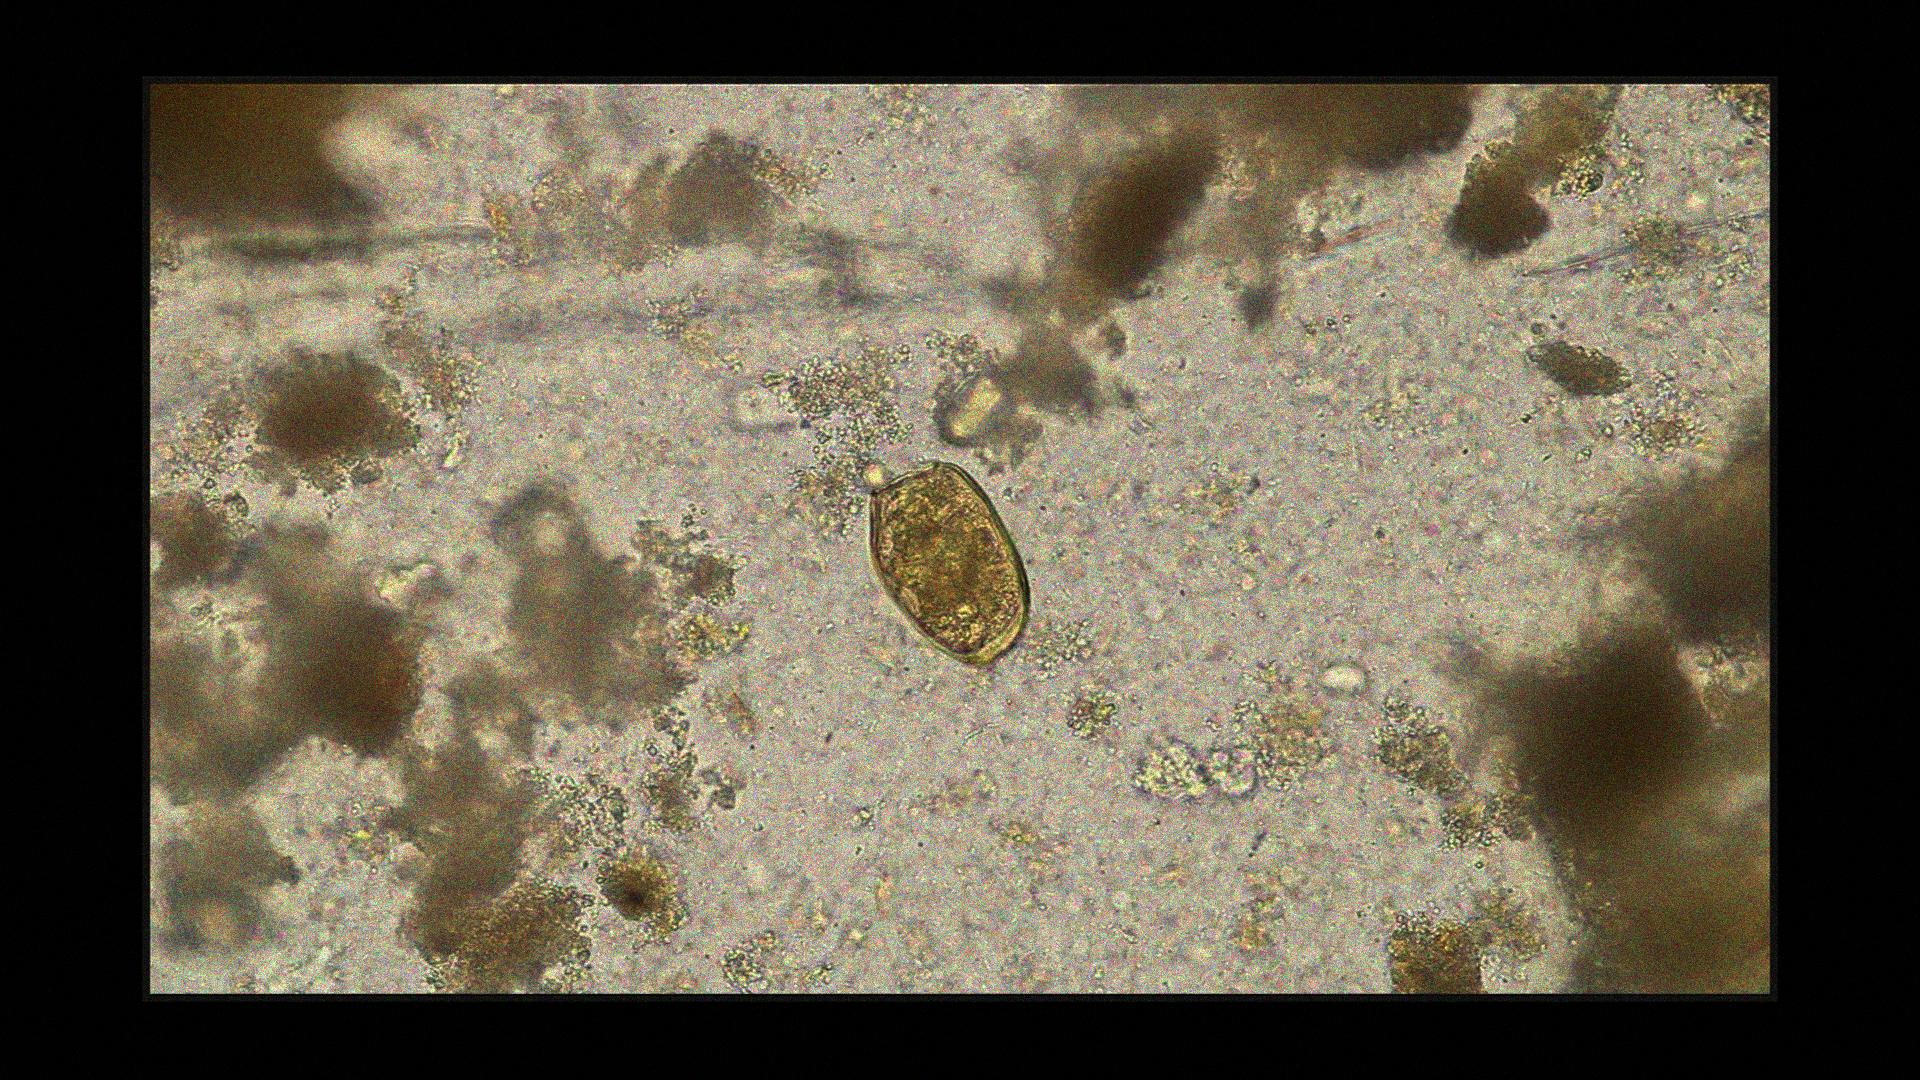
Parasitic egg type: Paragonimus spp